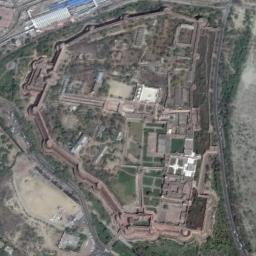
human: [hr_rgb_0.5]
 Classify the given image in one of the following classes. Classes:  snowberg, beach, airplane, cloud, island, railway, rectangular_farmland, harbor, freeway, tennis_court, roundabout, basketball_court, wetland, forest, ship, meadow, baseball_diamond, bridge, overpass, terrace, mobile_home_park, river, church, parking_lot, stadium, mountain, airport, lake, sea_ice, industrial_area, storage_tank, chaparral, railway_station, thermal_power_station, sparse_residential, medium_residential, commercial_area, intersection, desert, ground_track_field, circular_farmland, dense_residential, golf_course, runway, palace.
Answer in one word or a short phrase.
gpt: palace